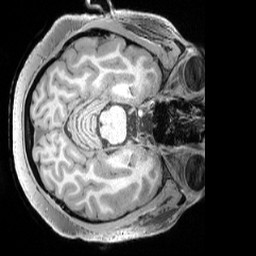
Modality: T1w
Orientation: axial
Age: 37
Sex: female
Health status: healthy
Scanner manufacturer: siemens
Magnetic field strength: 3 T
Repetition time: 2.4 s
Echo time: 0.00222 s